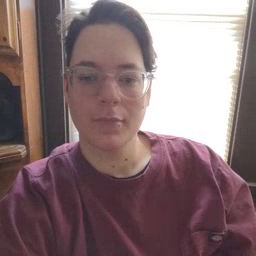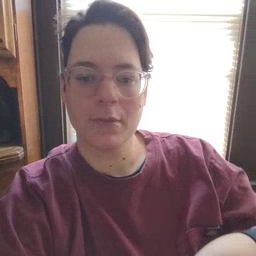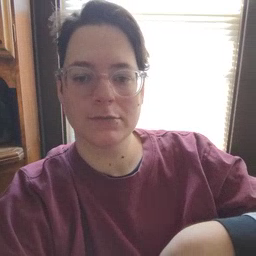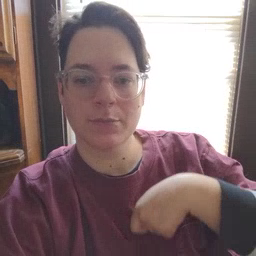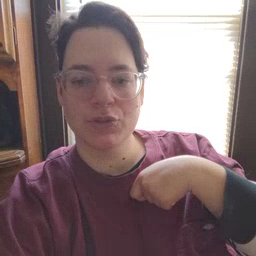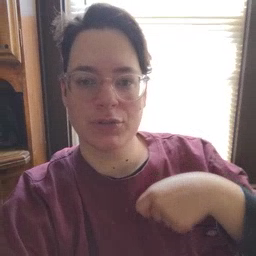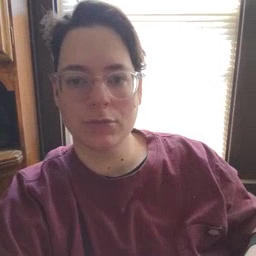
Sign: zipper